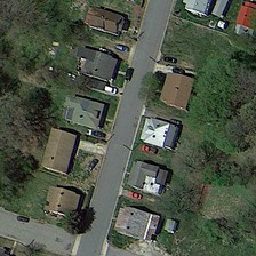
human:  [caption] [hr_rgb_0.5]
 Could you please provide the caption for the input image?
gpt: a lot of green little flowers beside the house .

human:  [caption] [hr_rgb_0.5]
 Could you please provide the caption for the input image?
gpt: Symmetrical distribution of houses on both sides of the road.

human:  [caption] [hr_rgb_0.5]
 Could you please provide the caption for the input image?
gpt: The symmetrical distribution of houses on both sides of the road.

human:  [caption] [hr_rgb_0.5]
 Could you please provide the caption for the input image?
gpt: Symmetrical distribution of houses.

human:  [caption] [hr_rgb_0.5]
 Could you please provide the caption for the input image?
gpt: the symmetrical distribution of houses on both sides of the road.